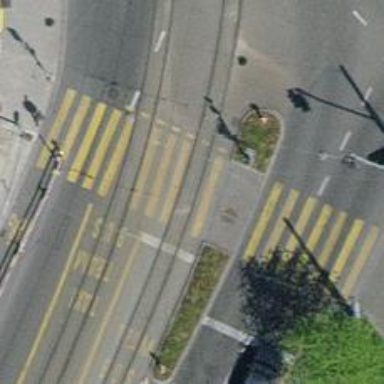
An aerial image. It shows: Road crossing with traffic signals.